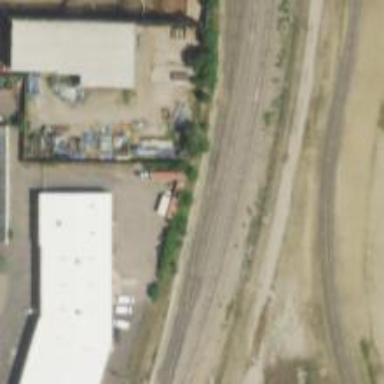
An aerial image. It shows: Railway siding with rails.